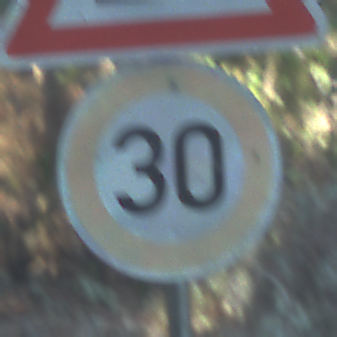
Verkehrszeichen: Geschwindigkeit30
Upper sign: UnebeneFahrbahn
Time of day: MorningAfternoon
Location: Outdoor (Nature)
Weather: Clear
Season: NotSpecified
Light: Natural